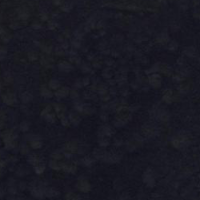
EUNIS habitat code: 43
Species observed at this site:
Ichthyosaura alpestris